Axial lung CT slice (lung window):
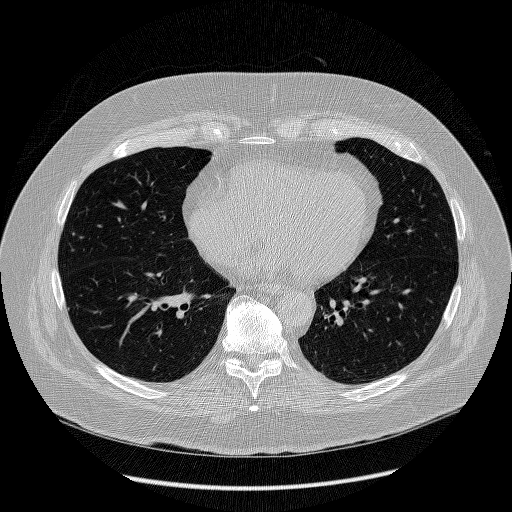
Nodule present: no